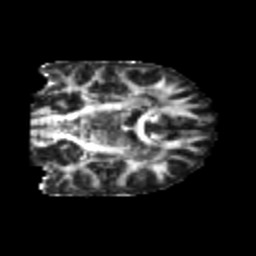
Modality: FA
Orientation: coronal
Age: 22
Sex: female
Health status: healthy
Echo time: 0.074 s